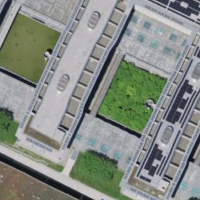
EUNIS habitat code: 54
Species observed at this site:
Alopecurus pratensis
Pica pica
Cynosurus cristatus